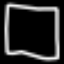
Label: square